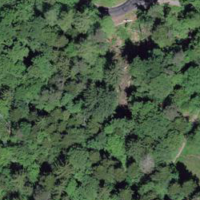
EUNIS habitat code: 44
Species observed at this site:
Fagus sylvatica